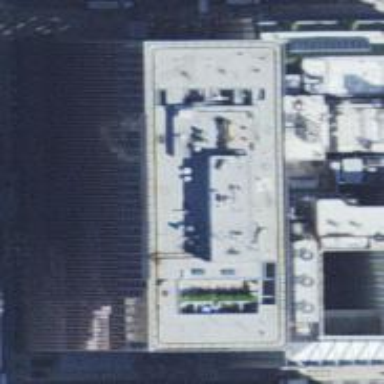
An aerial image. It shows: Tan office building.